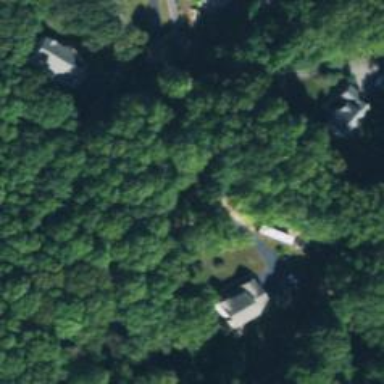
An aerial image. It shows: Driveway.